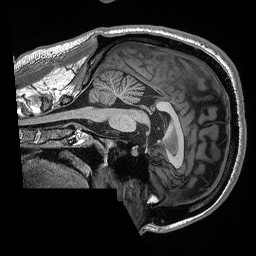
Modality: T1w
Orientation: sagittal
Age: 26
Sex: male
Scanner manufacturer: siemens
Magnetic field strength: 3 T
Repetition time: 2.3 s
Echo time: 0.00298 s